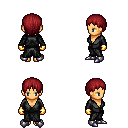
a pixel art fantasy rpg character, female body template, human, tanned skin, gray robe, gold greaves, brunette plain hairstyle, gold gloves, metal boots, four views (front, back, left, right), 2x2 character sprite sheet, small pixel art, hard edges, no anti-aliasing